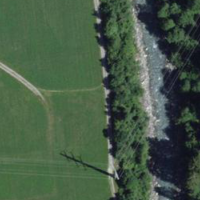
EUNIS habitat code: 52
Species observed at this site:
Sambucus racemosa
Prunus spinosa
Mercurialis perennis